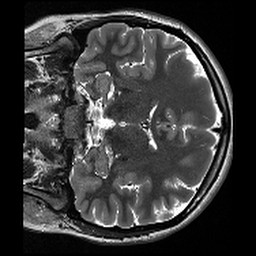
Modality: T2w
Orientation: coronal
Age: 21
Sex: female
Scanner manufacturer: siemens
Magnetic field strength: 3 T
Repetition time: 13.15 s
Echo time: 0.082 s